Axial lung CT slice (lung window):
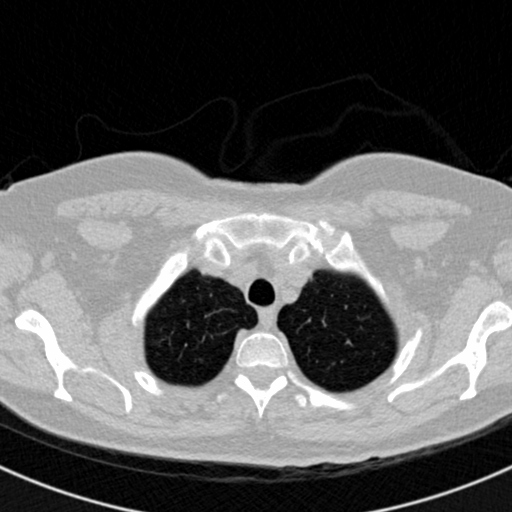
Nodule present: no